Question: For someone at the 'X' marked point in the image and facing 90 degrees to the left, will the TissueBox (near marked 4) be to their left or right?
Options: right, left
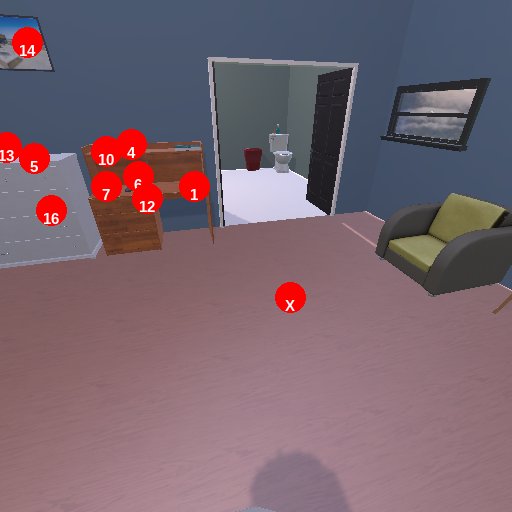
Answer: right